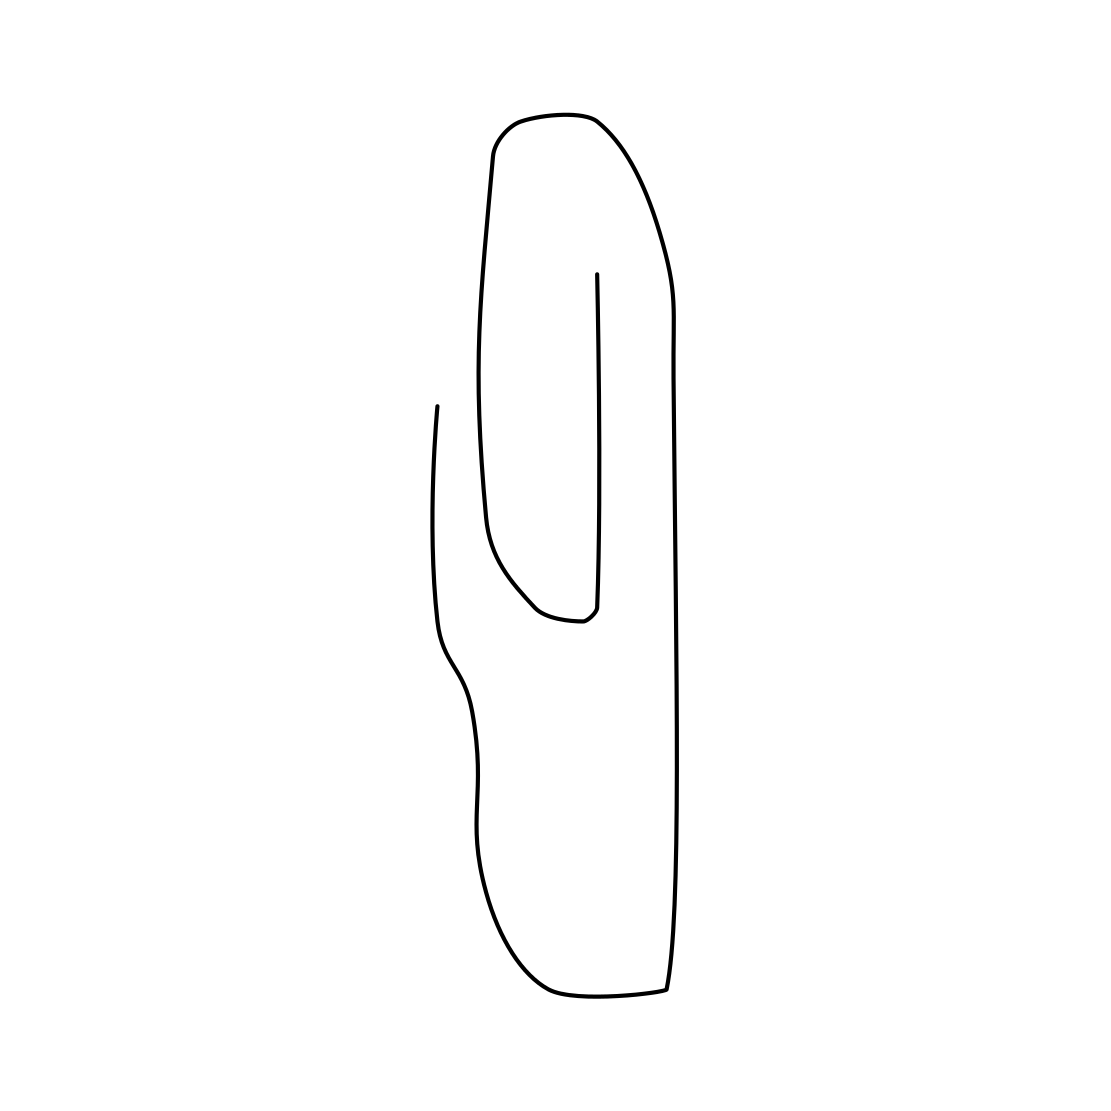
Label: paper clip